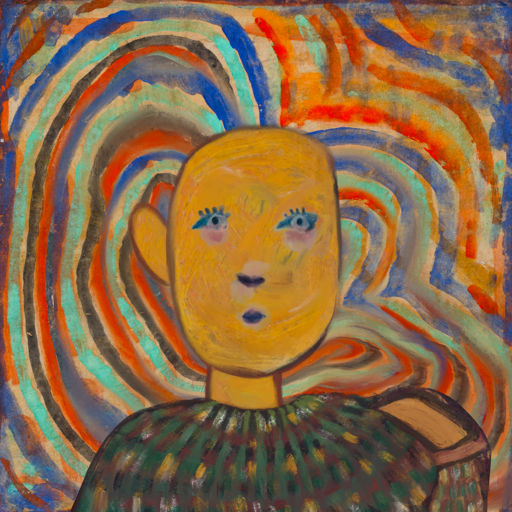
Background: Sisters, Head And Neck Front: After_Raid, Face Front: Hill_Girl, Bust: After_Raid, Hair Front: Blank, Head Accessory: Blank, Second Necklace: Blank, Necklace: Blank, Baby: Blank